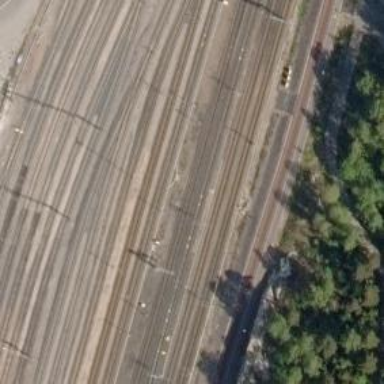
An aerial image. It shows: Railway with continuous electrified contact line.